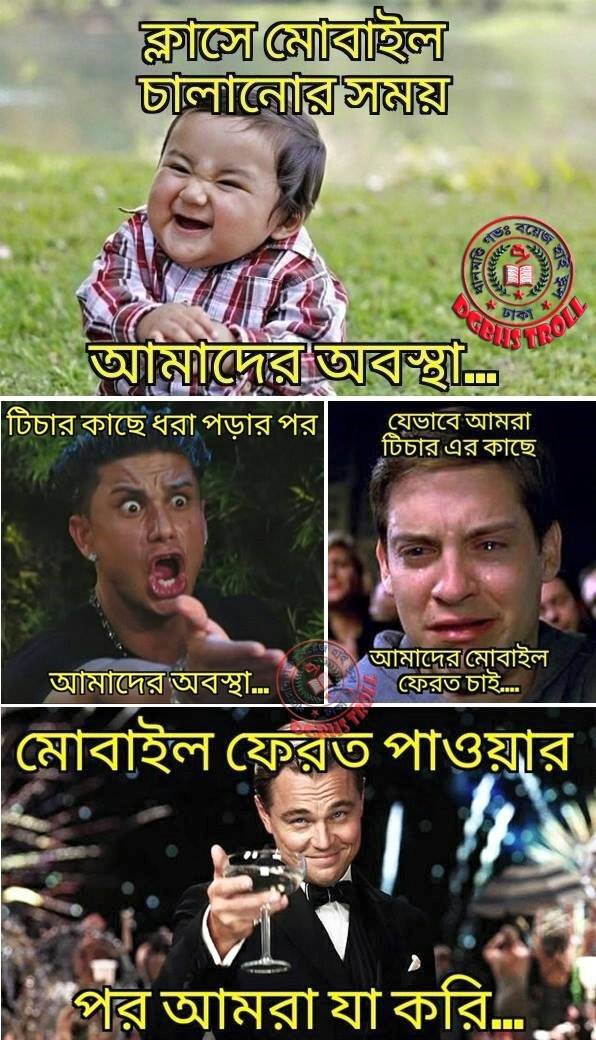
Caption: ক্লাসে মোবাইল চালানোর সময়   আমাদের অবস্থা...     টিচার কাছে ধরা পড়ার পর     আমাদের অবস্থা    যেভাবে আমরা টিচার এর কাছে  আমাদের মোবাইল ফেরত চাই...    মোবাইল ফেরত পাওয়ার পর আমরা যা করি
Label: non-hate